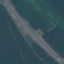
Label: Highway